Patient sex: M
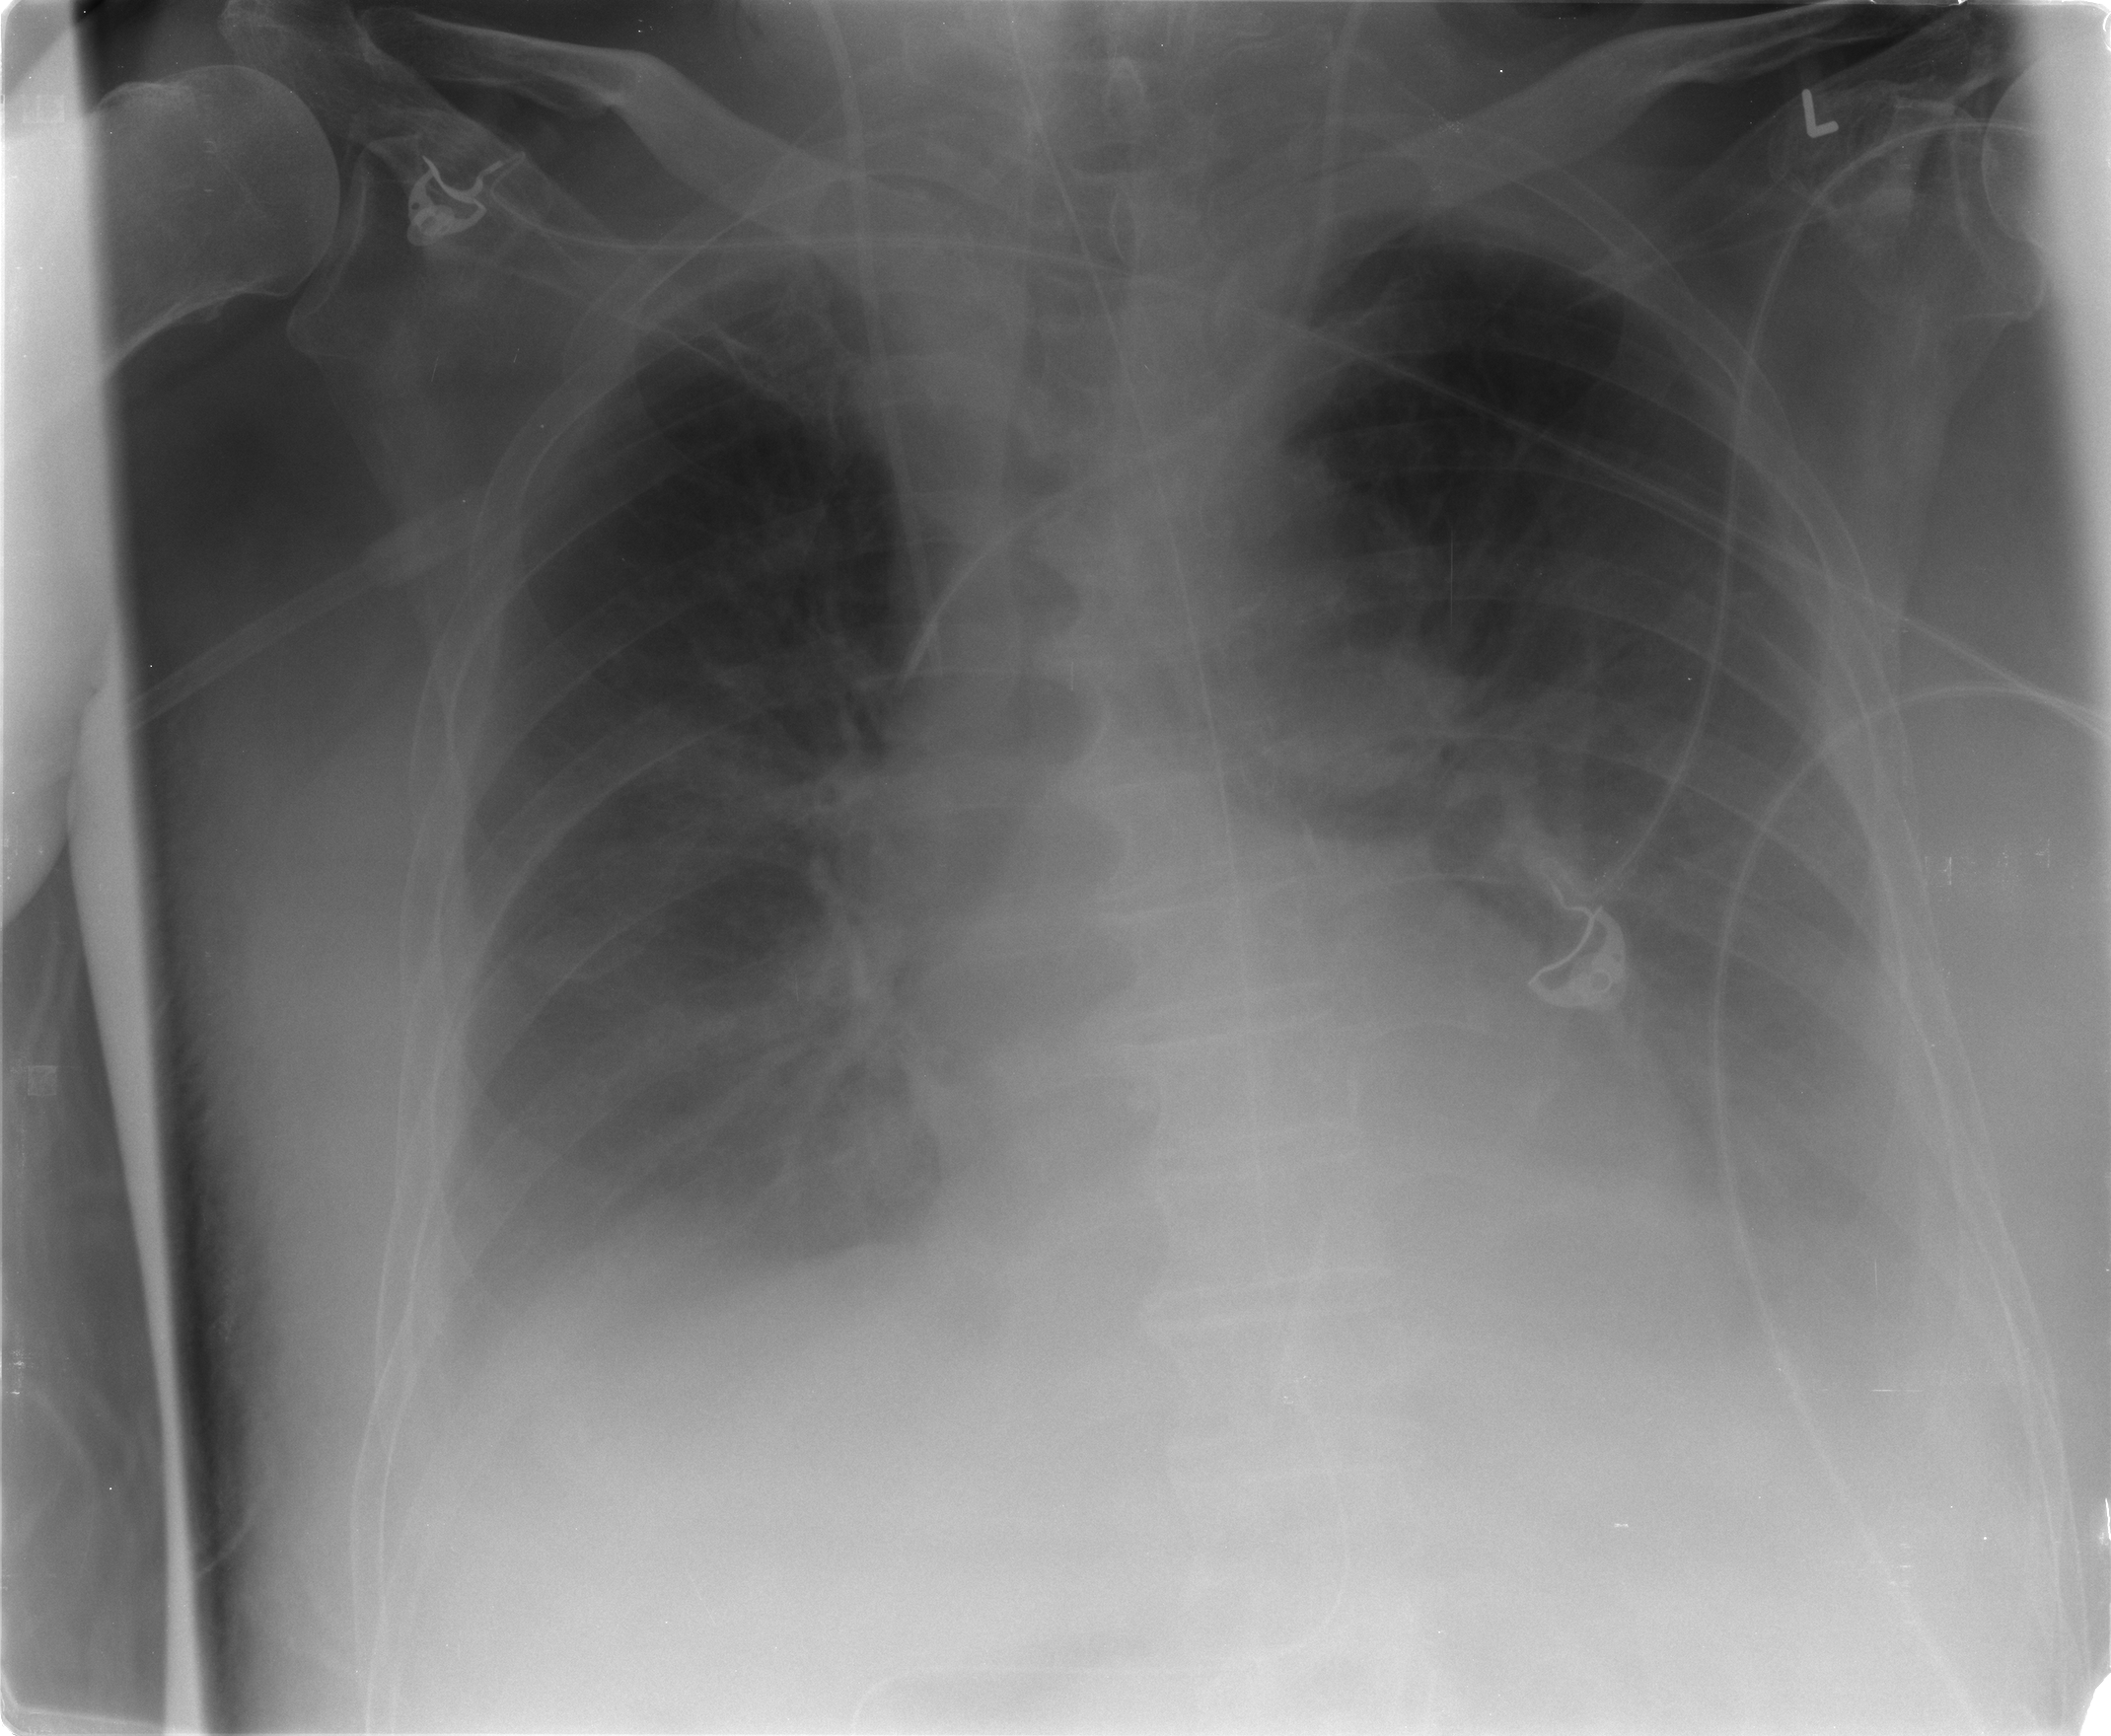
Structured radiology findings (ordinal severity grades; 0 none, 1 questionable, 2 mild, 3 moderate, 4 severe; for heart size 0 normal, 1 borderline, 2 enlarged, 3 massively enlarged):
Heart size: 0
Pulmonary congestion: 1
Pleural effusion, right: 3
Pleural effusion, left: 3
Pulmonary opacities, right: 0
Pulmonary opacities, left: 0
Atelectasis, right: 2
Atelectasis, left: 2